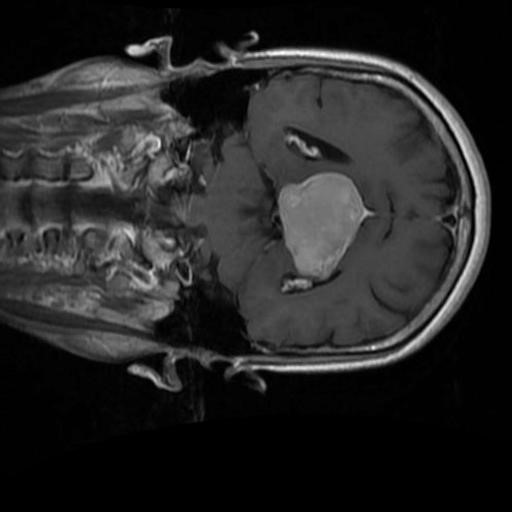
Label: brain_menin